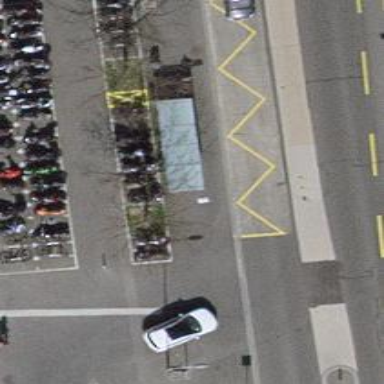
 serving as platform for public transportation."